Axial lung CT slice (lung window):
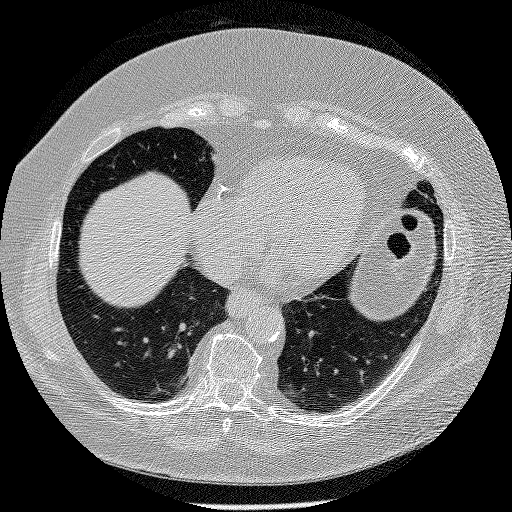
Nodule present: no